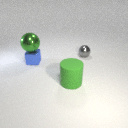
small gray metal sphere to the right of small blue metal cube